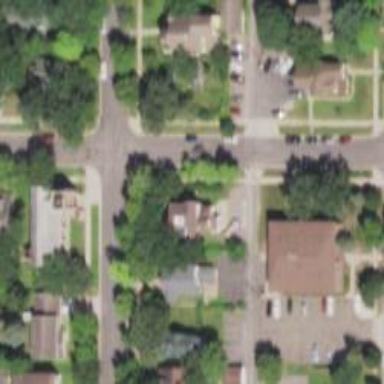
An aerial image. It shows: Residential road with separate sidewalk.